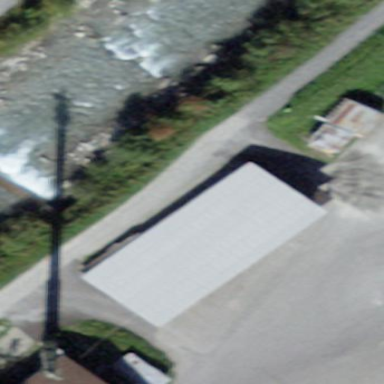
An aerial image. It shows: Rural barn.